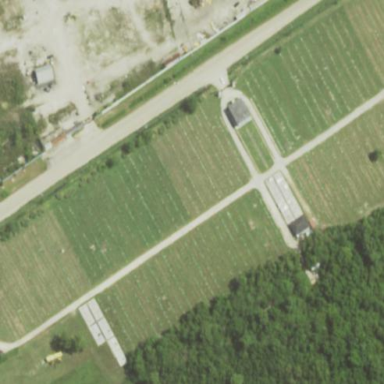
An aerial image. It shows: Cemetery.